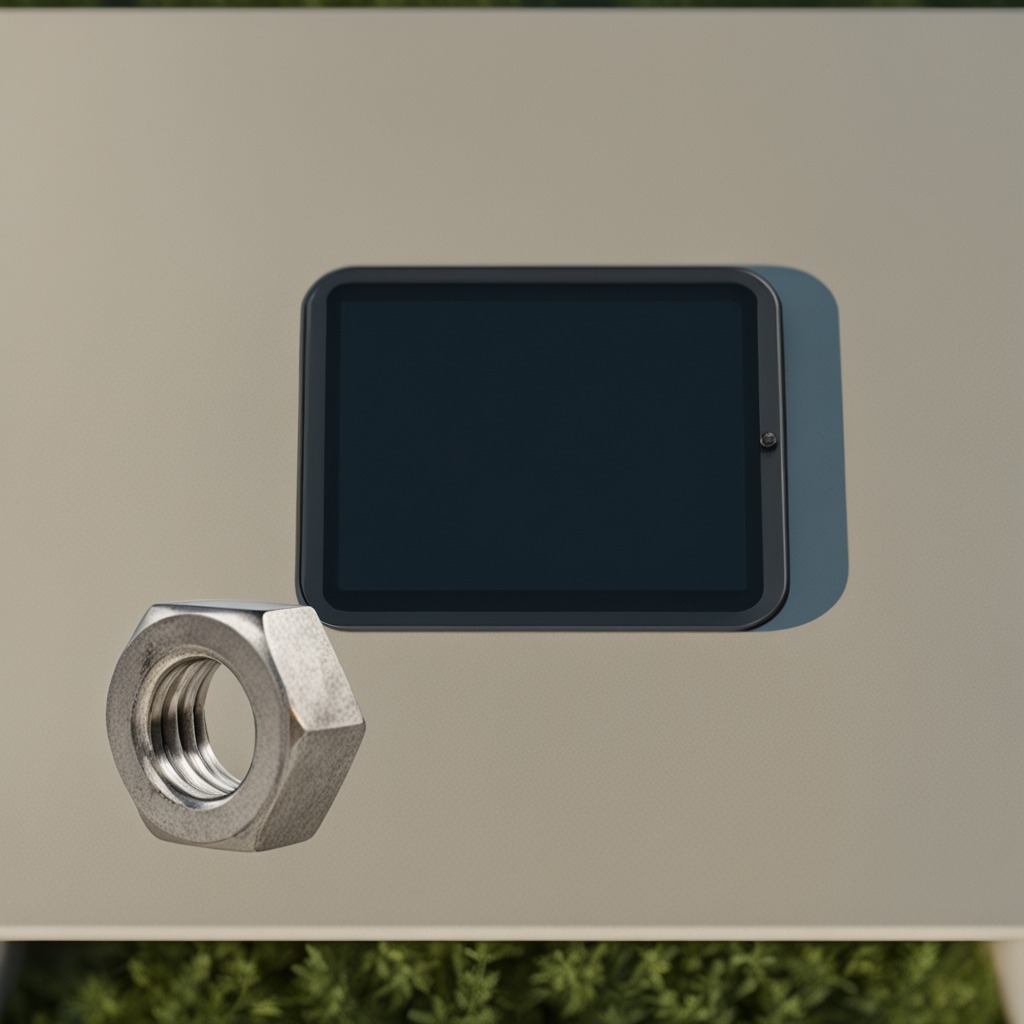
A metal nut is lying on the textured surface.